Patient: sex M, age 57
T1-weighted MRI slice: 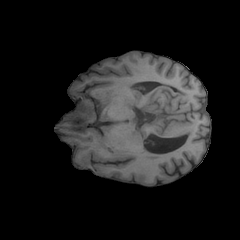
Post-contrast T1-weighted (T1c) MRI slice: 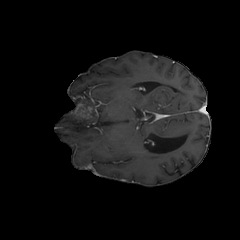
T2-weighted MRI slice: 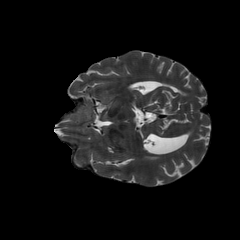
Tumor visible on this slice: yes
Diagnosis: Glioblastoma, IDH-wildtype
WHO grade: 4